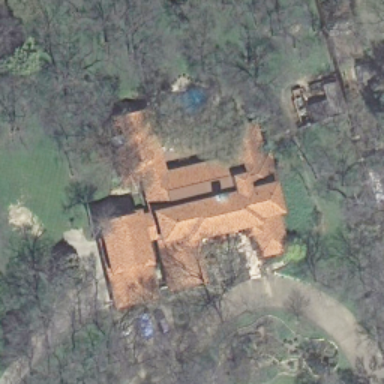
A villa with orange roofs is surrounded by trees and lawn in the sparse residential area .